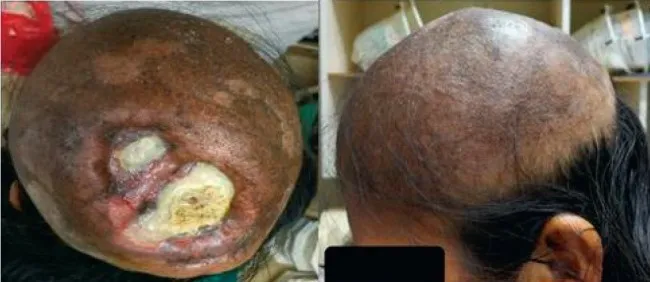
Photo of 09.08.17, 10 days after radiotherapy treatment. Borders of ulcers in reepithelialisation, no bleeding.
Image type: medical_photograph (other_medical_photograph)